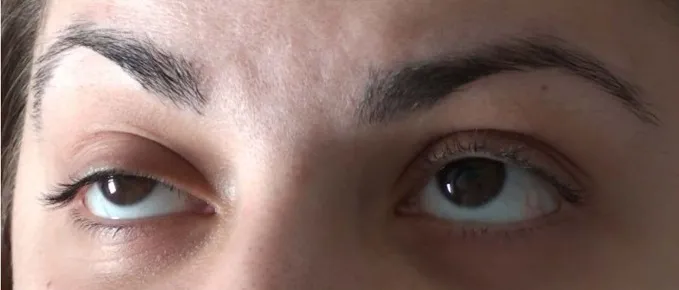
Mainly right sided oculomotor paresis with elevation deficit and ptosis.
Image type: medical_photograph (other_medical_photograph)